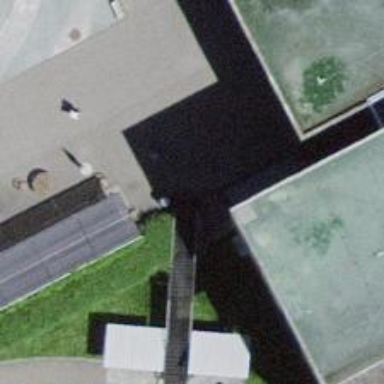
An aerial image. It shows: Road with steps.